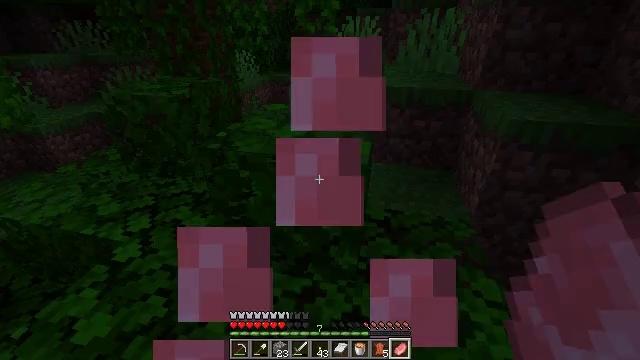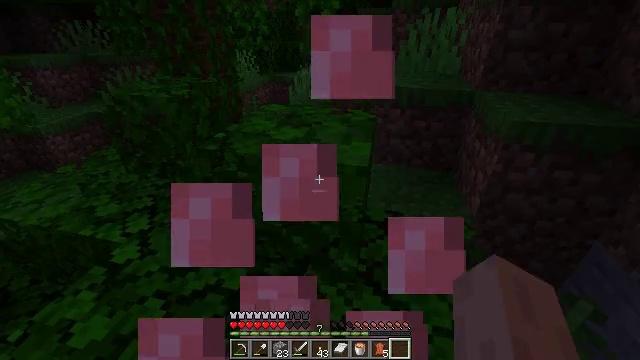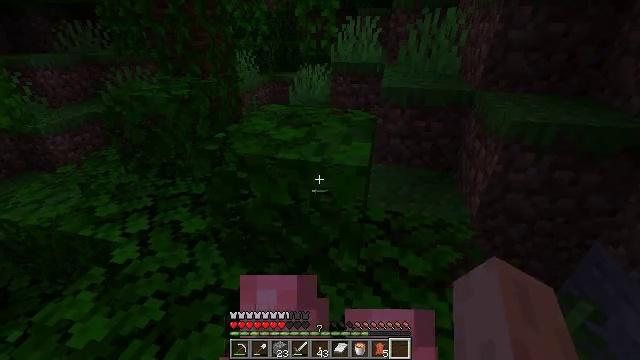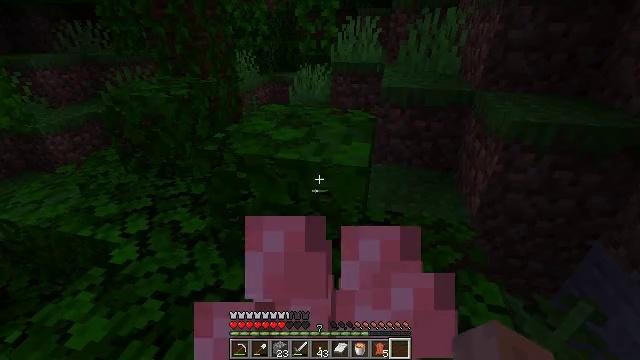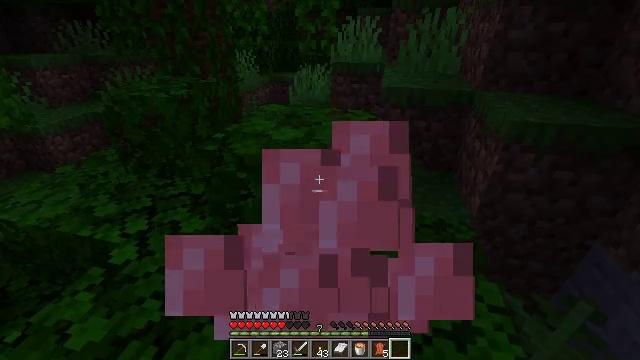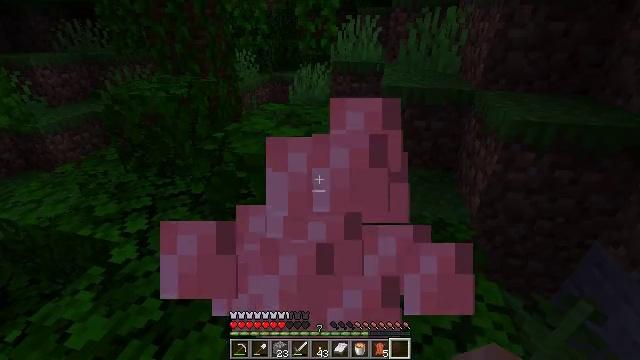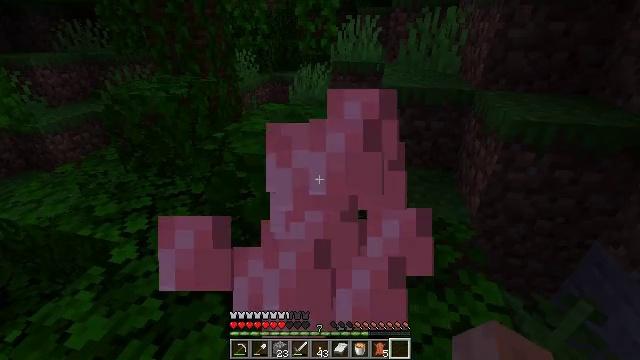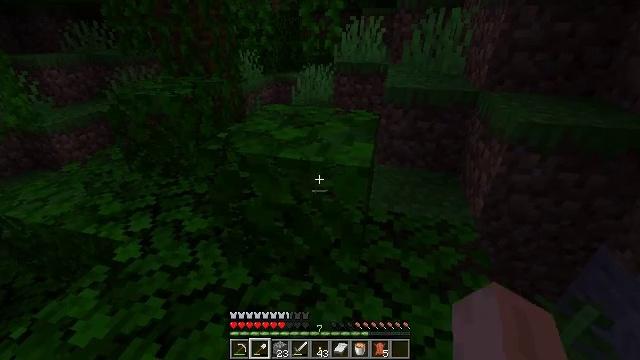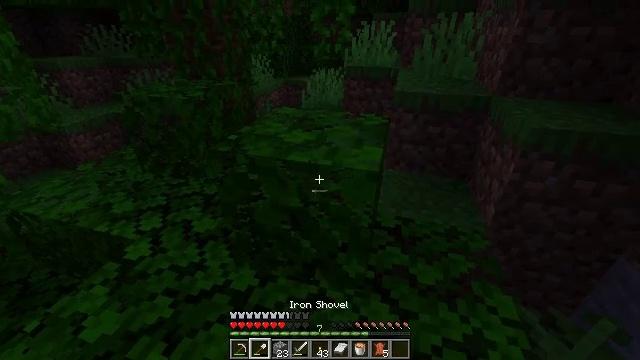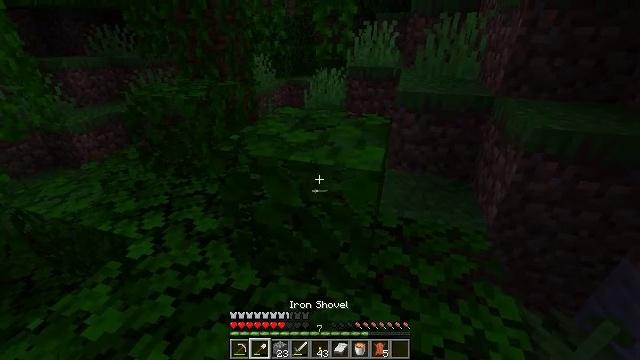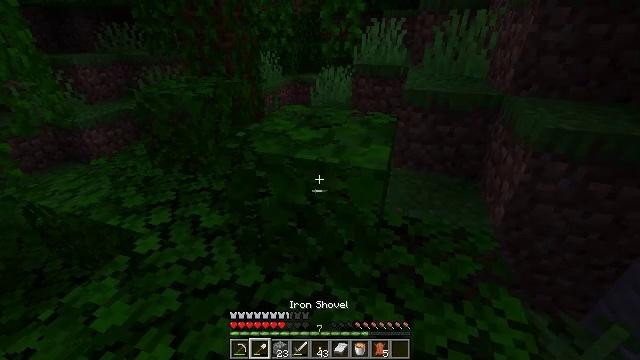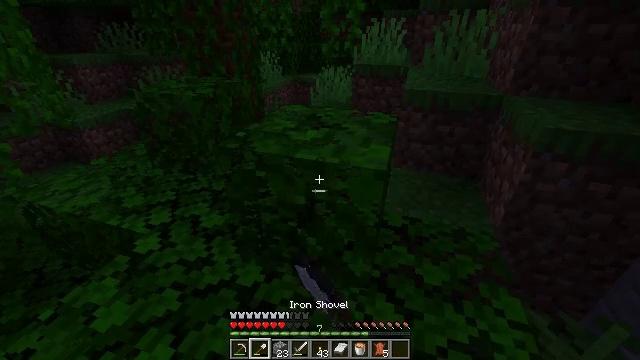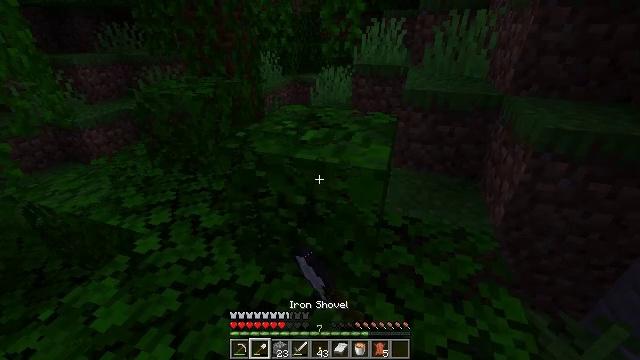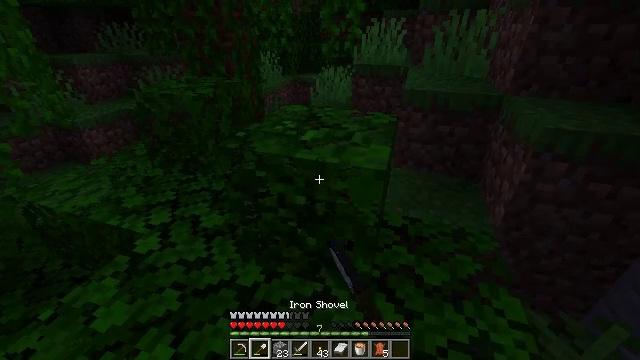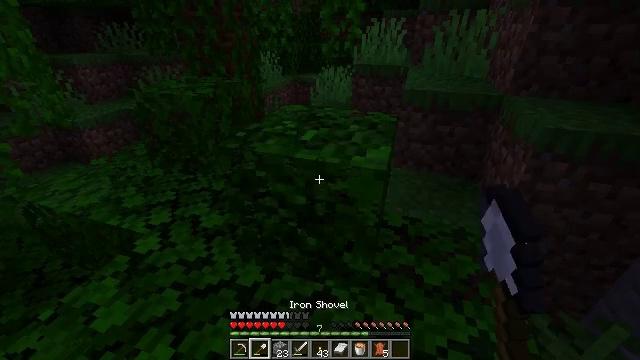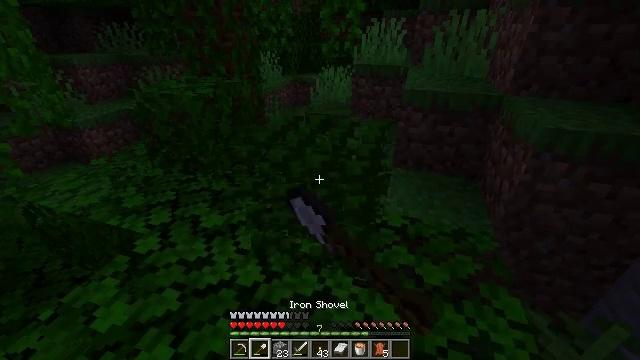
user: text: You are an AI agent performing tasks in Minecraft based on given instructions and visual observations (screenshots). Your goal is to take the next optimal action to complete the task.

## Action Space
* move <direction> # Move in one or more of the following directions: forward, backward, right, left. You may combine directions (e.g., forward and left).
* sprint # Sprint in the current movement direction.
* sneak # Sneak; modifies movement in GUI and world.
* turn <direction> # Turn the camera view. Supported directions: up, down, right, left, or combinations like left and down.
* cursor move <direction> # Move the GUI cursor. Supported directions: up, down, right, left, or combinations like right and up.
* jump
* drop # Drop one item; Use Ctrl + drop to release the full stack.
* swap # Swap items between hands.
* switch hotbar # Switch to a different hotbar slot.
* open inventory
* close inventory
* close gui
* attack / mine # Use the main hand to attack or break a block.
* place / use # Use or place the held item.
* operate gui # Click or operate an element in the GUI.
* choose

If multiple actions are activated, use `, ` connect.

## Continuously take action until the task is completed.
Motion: motion action
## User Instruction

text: Break oak leaves from the trees.
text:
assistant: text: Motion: use / place
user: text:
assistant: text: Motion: use / place
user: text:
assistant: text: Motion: use / place
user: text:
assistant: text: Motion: use / place
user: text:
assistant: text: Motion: use / place
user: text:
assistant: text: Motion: no_op
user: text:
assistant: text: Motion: switch to hotbar 2
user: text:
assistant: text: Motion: turn left, switch to hotbar 2
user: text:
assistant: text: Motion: switch to hotbar 2
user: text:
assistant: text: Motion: turn left, attack / mine
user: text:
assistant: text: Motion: attack / mine
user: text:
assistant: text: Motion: attack / mine
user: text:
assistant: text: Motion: attack / mine
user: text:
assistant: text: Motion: attack / mine
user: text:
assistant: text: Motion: attack / mine
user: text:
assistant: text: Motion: attack / mine
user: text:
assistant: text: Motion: attack / mine
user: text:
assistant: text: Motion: attack / mine
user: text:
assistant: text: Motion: attack / mine
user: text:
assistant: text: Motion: attack / mine